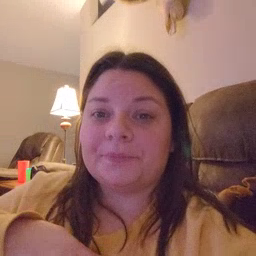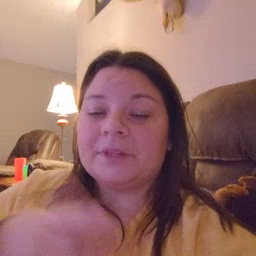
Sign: refrigerator